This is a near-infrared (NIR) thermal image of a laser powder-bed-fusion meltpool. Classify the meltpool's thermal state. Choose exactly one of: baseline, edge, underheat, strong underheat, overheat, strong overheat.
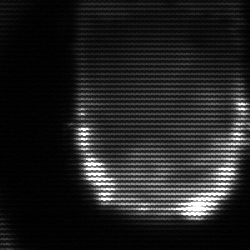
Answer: baseline